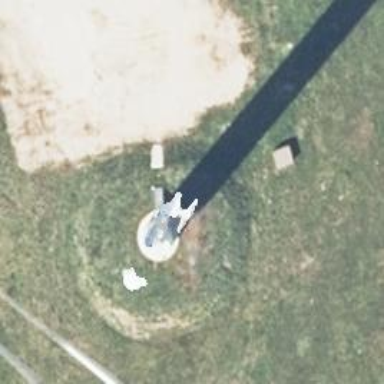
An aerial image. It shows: Wind generator with horizontal axis. The generator is wind turbine.